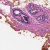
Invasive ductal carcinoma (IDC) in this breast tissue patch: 0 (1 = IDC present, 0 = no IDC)